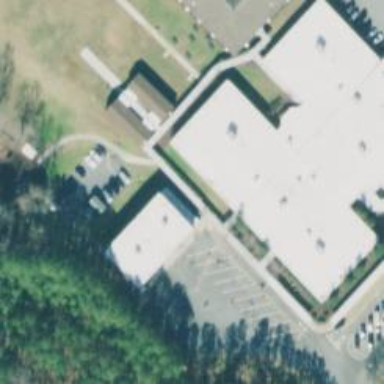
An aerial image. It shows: School.